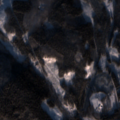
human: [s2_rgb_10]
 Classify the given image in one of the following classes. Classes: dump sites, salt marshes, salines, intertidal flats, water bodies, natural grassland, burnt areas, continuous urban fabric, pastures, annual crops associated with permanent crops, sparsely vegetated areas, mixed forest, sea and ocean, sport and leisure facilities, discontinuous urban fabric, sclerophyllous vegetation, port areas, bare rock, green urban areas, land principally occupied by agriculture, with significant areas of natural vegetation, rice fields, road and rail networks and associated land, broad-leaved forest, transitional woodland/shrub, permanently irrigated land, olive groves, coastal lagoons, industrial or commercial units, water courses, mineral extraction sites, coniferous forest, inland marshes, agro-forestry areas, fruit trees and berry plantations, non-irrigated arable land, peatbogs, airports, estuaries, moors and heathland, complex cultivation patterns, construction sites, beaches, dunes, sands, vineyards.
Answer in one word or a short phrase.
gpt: broad-leaved forest, coniferous forest, mixed forest, transitional woodland/shrub